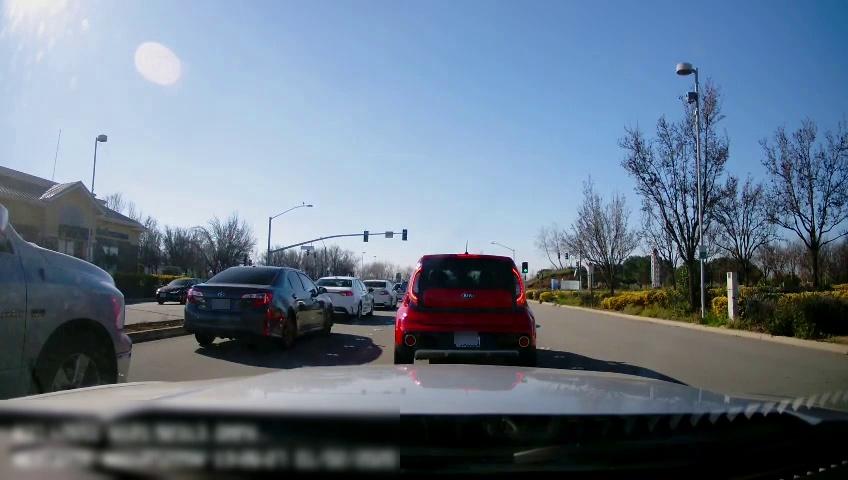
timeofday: Day
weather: Sunny
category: Drivable Space
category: Drivable Space
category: Vehicles | Car
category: Vehicles | Car
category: Vehicles | Car
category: Vehicles | Car
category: Vehicles | Car
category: Vehicles | Truck
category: Vehicles | Car
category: Lanes | Current Lane
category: Lanes | Current Lane
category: Traffic | Lights
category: Traffic | Lights
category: Traffic | Lights